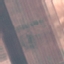
Land use / land cover class: AnnualCrop